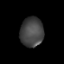
Tissue: lung
Cell type: Epithelial cells
Senescence score: 0.2025
Nuclear area (px): 668
Mean DAPI intensity: 69.015